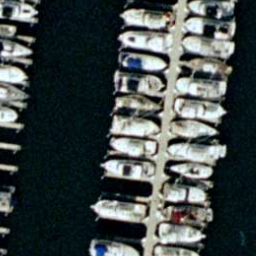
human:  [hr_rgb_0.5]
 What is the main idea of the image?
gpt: harbor